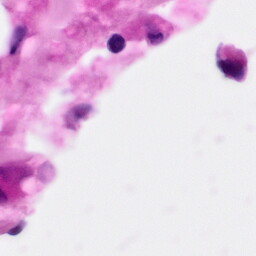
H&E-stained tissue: Pancreatic